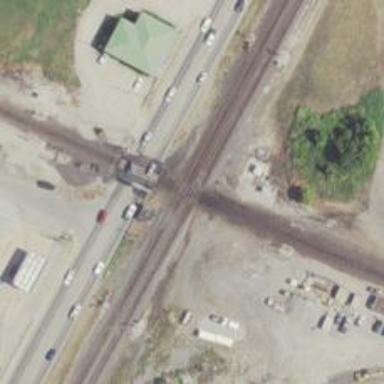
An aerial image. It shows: Railway crossing.